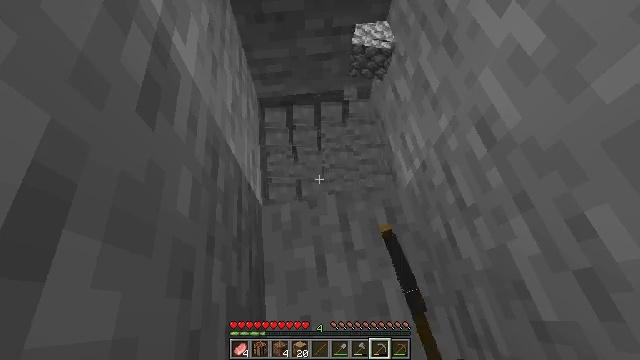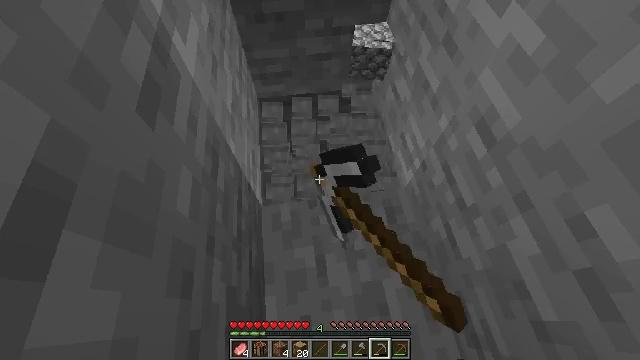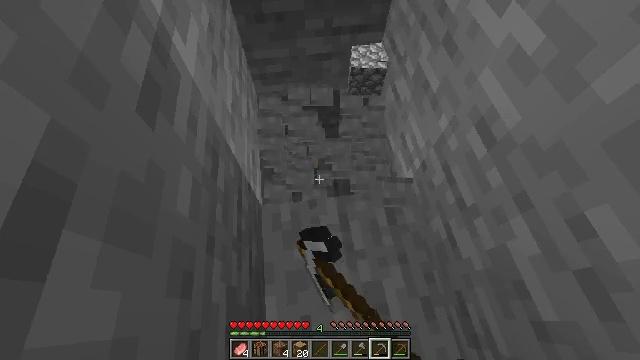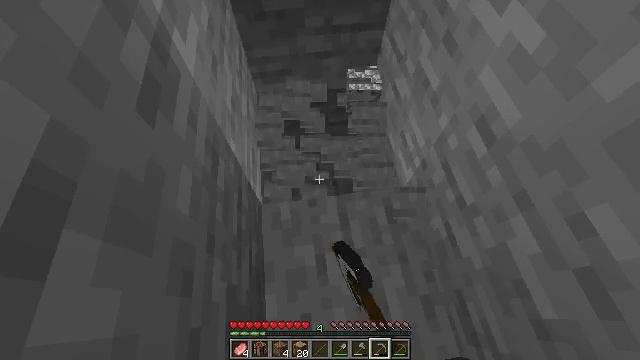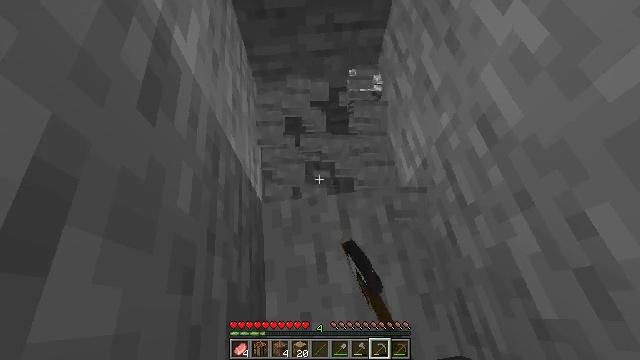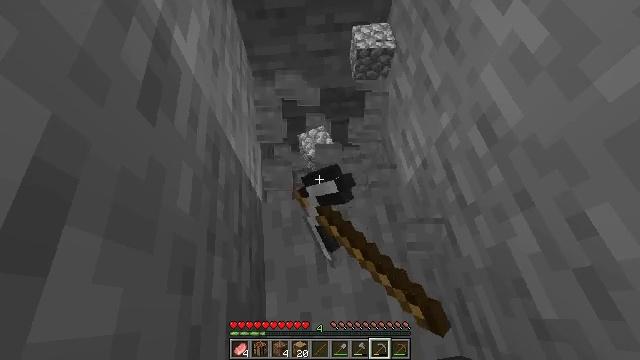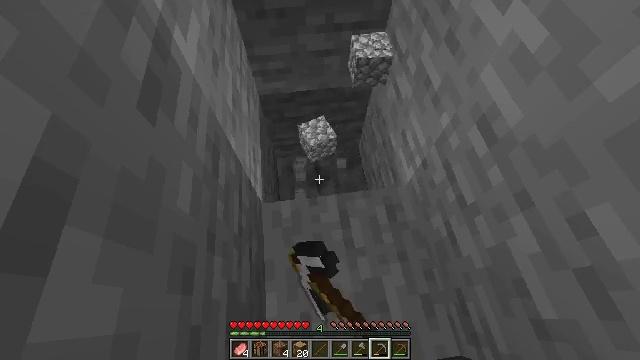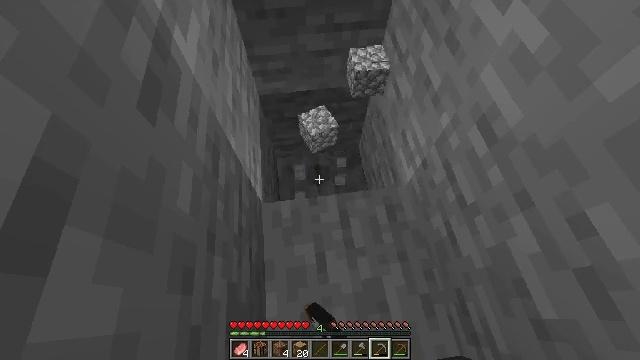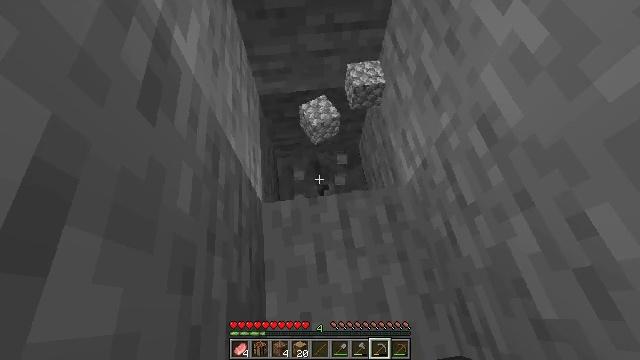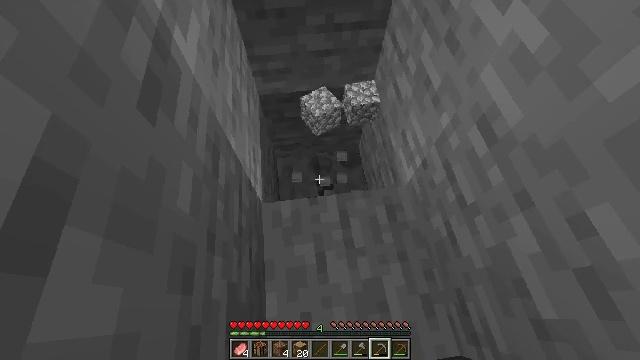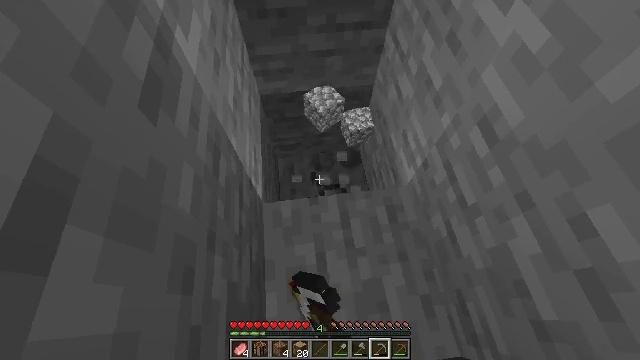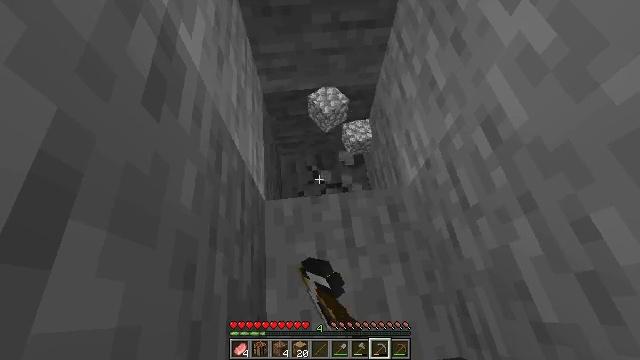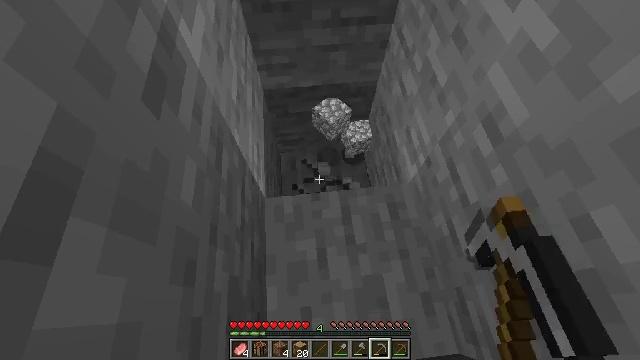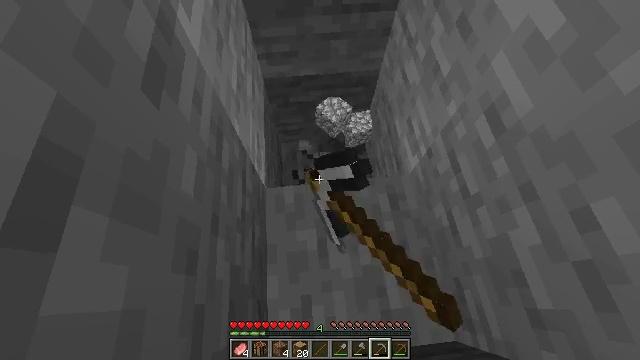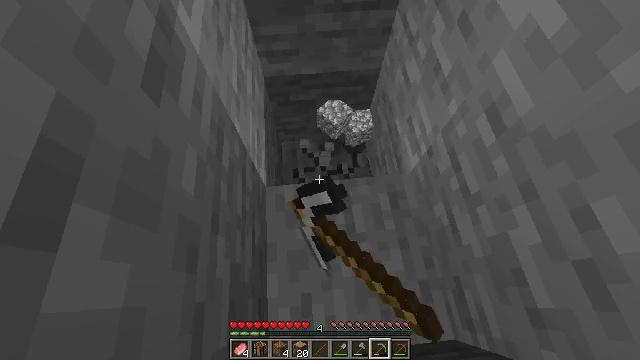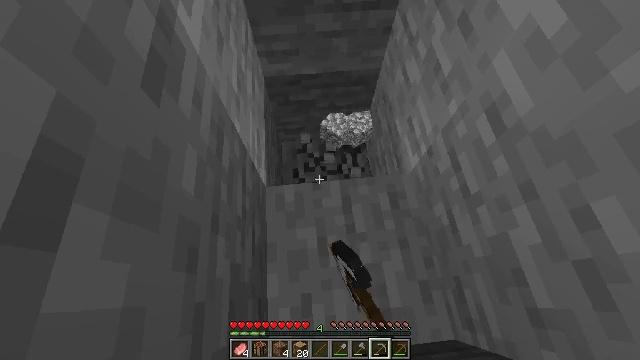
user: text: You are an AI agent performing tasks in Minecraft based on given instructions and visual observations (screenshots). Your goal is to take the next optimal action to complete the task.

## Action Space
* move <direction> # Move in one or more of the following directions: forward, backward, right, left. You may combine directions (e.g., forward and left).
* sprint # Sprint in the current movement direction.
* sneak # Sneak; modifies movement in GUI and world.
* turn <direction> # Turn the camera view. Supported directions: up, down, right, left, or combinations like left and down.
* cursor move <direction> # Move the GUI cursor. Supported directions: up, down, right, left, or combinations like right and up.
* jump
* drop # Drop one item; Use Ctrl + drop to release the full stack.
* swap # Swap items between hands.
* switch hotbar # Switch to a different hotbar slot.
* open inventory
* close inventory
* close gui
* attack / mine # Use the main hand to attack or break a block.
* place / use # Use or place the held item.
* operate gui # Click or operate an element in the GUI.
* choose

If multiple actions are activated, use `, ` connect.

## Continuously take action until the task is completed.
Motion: motion action
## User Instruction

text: Break the stone block.
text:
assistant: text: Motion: attack / mine
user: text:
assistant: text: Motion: attack / mine
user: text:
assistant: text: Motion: attack / mine
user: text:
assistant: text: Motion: attack / mine
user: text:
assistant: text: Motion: attack / mine
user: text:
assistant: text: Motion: attack / mine
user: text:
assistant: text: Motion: attack / mine
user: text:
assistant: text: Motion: attack / mine
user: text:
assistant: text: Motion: attack / mine
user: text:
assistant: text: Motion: attack / mine
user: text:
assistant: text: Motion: attack / mine
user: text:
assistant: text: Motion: attack / mine
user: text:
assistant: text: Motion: turn down, attack / mine
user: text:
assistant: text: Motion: attack / mine
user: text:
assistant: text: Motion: attack / mine
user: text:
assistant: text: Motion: attack / mine
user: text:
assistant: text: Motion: attack / mine
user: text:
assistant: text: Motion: attack / mine
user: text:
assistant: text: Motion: attack / mine
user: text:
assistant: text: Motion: attack / mine
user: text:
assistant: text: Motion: attack / mine
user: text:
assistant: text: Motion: attack / mine
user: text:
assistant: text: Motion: attack / mine
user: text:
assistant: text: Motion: attack / mine
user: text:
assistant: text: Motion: turn down, attack / mine
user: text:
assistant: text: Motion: turn down, attack / mine
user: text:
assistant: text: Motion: turn down, attack / mine
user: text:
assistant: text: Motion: attack / mine
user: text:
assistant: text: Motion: attack / mine
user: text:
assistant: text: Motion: attack / mine